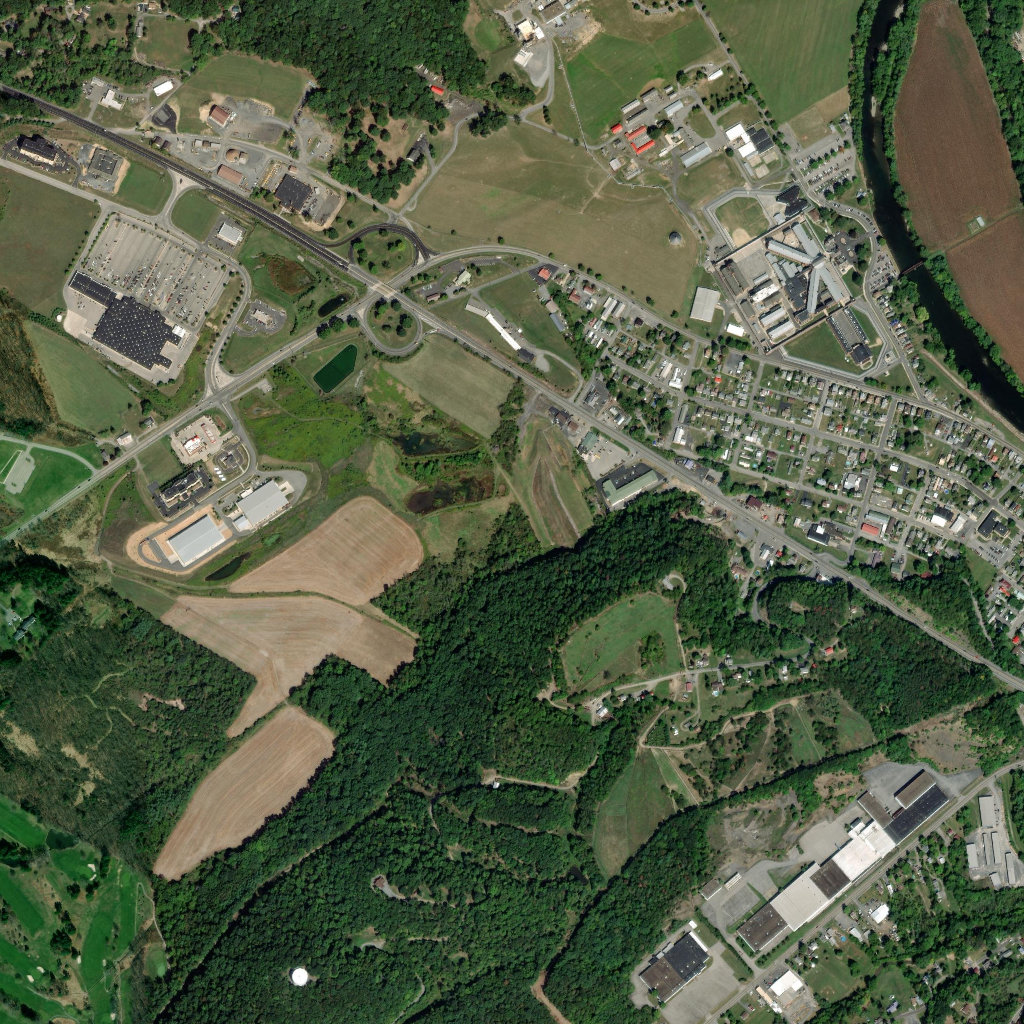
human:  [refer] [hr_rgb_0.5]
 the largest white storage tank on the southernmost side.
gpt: <box>[[28, 94, 30, 96, 0]]</box>

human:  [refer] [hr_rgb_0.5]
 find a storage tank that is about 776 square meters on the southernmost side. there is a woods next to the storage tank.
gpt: <box>[[28, 94, 30, 96, 0]]</box>

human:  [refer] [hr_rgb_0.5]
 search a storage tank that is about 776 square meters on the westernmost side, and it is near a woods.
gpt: <box>[[28, 94, 30, 96, 0]]</box>